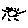
Label: sun